Interaction volume radius: 5 \u00c5
Interaction volume height: 20 \u00c5
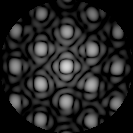
Disorder parameter: 0.1895